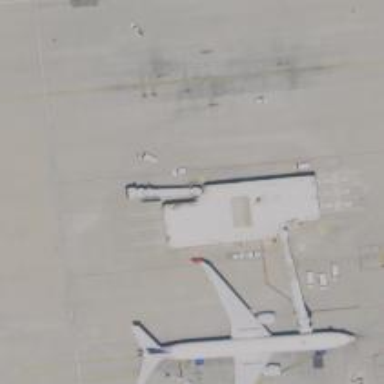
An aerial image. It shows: Airport gate.